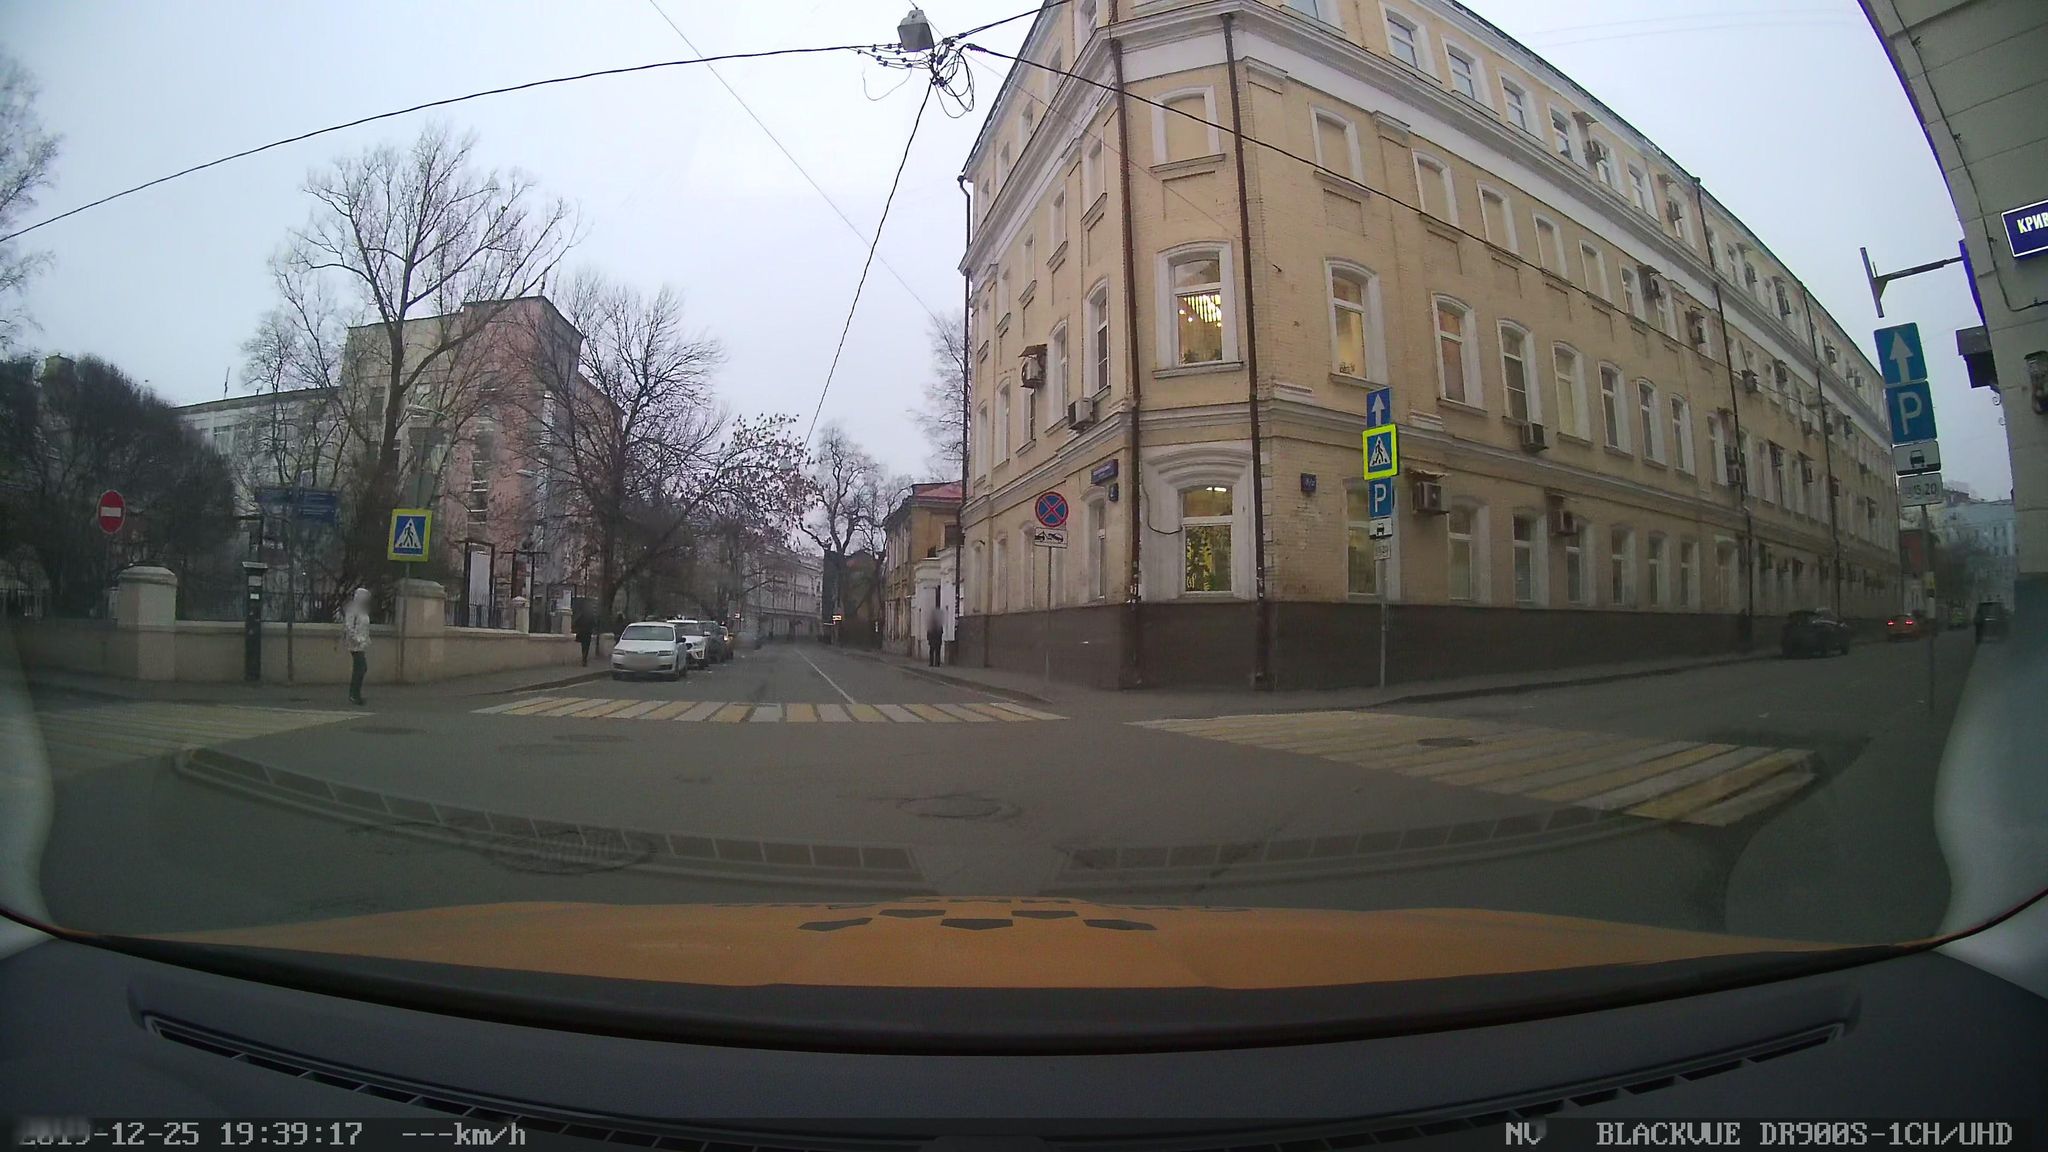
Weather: cloudy
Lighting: dusk/dawn
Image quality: good
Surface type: driving surface
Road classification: footway
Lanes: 2
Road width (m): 1.5
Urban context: urban centre
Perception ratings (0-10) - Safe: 3.02, Lively: 7.14, Beautiful: 2.57, Boring: 4.61, Depressing: 5.55, Wealthy: 4.4